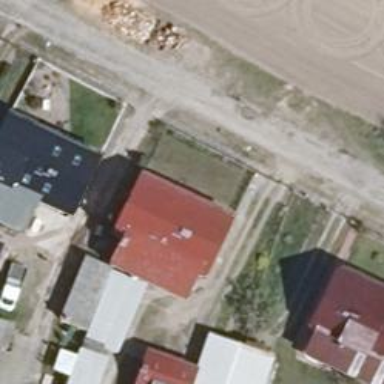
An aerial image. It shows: Red house with flat roof.